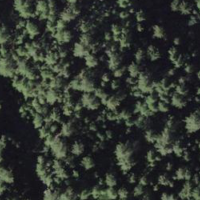
EUNIS habitat code: 43
Species observed at this site:
Cypripedium calceolus